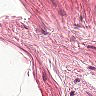
Metastatic tissue present: no